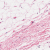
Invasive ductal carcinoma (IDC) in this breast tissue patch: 0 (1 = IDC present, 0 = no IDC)